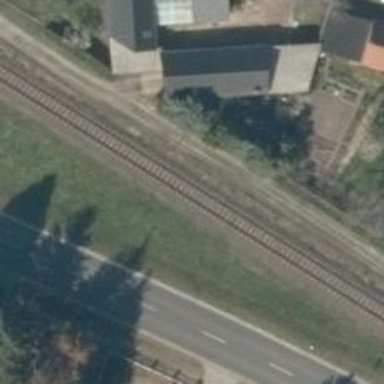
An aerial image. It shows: Railway signal.